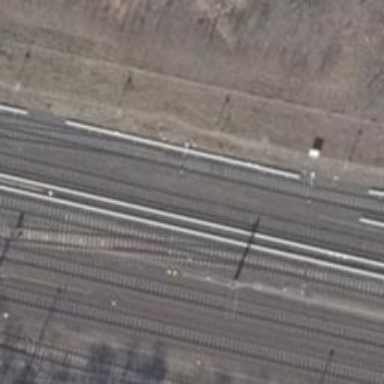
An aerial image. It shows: Railway switch.